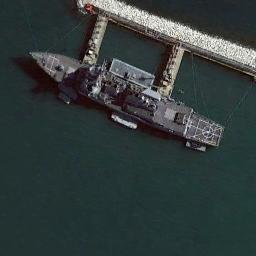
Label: ship